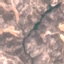
Land use / land cover class: HerbaceousVegetation